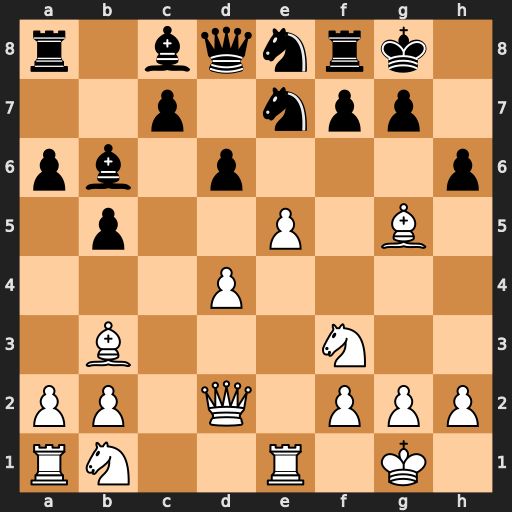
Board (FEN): r1bqnrk1/2p1npp1/pb1p3p/1p2P1B1/3P4/1B3N2/PP1Q1PPP/RN2R1K1
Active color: w
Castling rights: -
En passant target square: -
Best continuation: exd6 cxd6 Bxe7